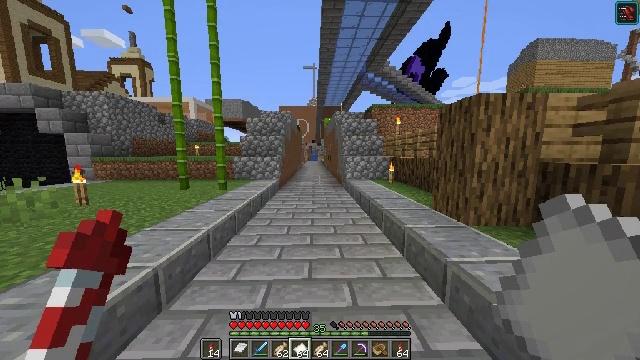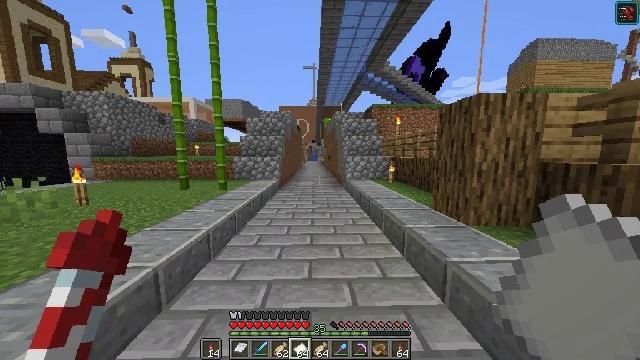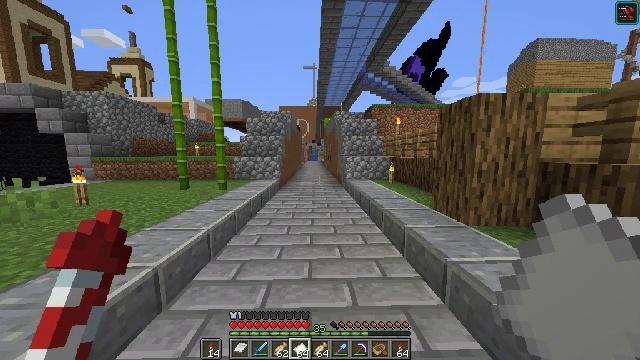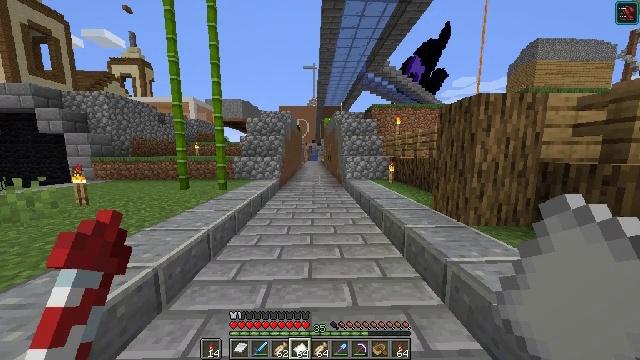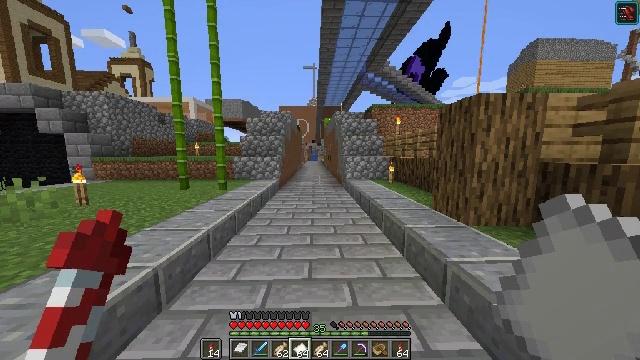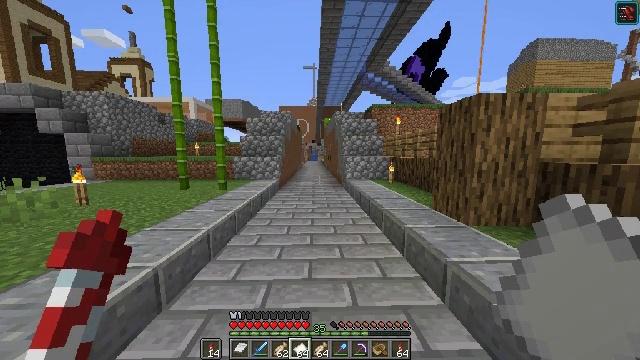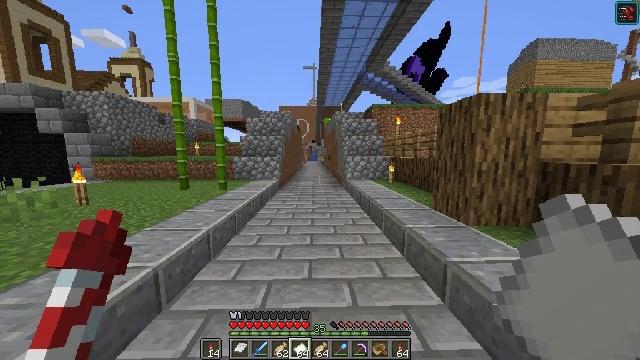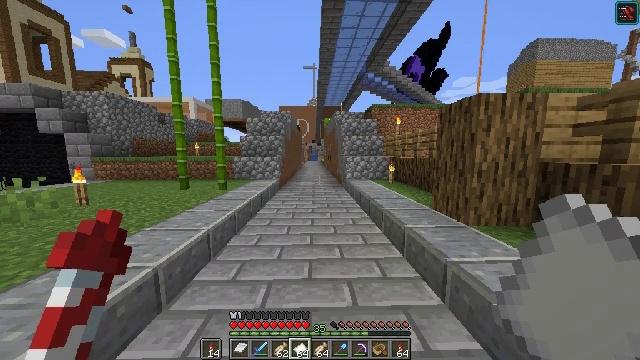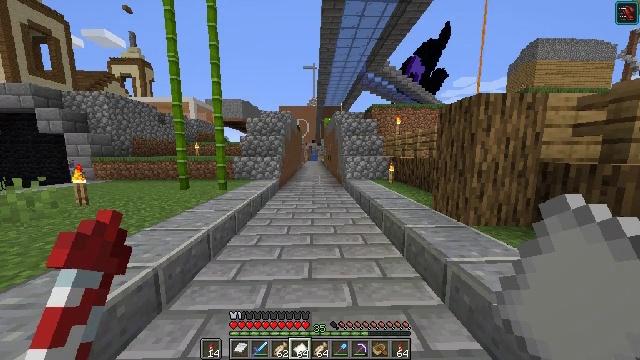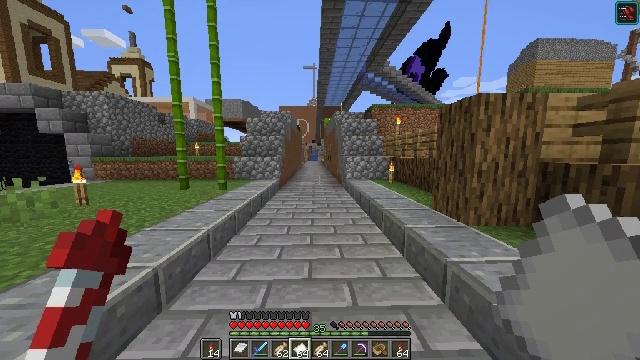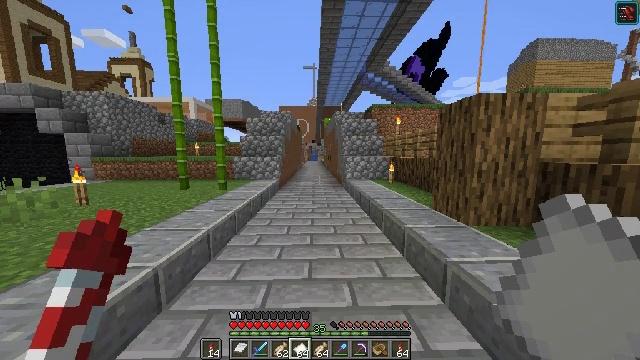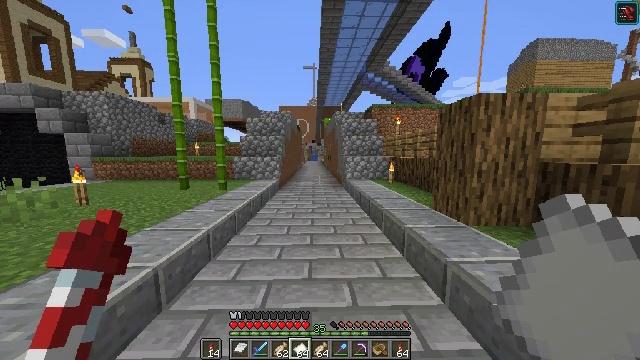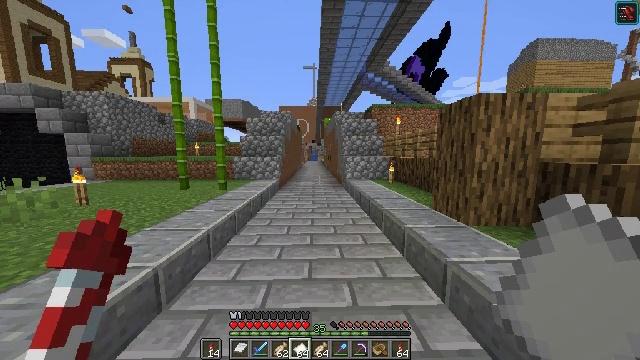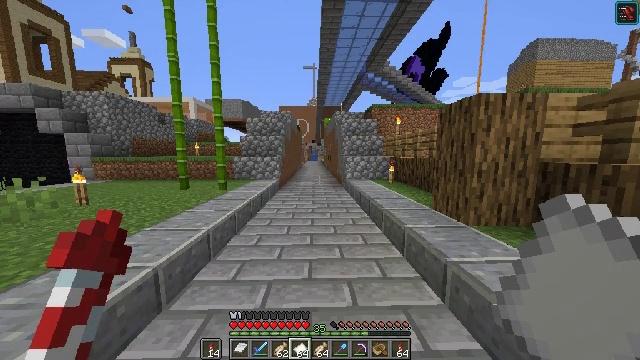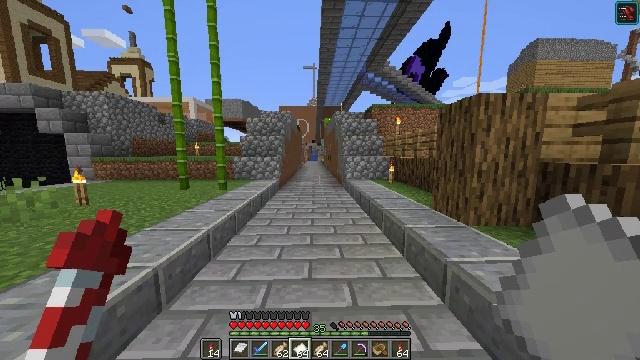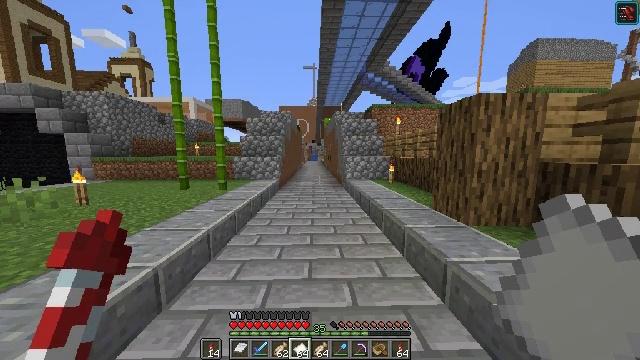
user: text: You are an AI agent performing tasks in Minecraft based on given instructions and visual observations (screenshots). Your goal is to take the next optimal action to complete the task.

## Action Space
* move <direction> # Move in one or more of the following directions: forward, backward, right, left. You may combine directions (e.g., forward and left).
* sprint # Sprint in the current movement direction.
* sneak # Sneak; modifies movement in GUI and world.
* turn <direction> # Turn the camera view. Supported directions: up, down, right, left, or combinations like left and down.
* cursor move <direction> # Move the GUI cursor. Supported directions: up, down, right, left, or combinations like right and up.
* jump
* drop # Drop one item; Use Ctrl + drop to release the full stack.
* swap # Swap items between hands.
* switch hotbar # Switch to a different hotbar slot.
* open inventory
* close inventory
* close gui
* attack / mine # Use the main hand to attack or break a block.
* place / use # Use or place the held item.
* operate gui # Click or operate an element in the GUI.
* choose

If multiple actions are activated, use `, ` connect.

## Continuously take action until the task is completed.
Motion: motion action
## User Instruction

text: Interact with the crafting table and create a map.
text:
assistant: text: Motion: no_op
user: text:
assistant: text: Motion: no_op
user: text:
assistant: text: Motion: no_op
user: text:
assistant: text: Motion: no_op
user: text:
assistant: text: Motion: no_op
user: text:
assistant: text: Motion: no_op
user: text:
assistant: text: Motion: no_op
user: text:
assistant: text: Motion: no_op
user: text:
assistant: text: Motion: no_op
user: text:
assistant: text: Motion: no_op
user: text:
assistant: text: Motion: no_op
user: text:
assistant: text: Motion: no_op
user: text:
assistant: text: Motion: no_op
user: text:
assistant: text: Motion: no_op
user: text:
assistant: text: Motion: no_op
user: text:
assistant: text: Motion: no_op
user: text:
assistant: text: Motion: no_op
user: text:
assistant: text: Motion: no_op
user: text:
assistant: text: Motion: no_op
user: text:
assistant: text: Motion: no_op
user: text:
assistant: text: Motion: no_op
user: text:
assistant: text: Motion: no_op
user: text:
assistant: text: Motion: no_op
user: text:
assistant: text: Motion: no_op
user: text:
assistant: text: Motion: no_op
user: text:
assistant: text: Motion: no_op
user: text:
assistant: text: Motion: no_op
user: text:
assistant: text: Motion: no_op
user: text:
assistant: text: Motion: no_op
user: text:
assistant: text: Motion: no_op